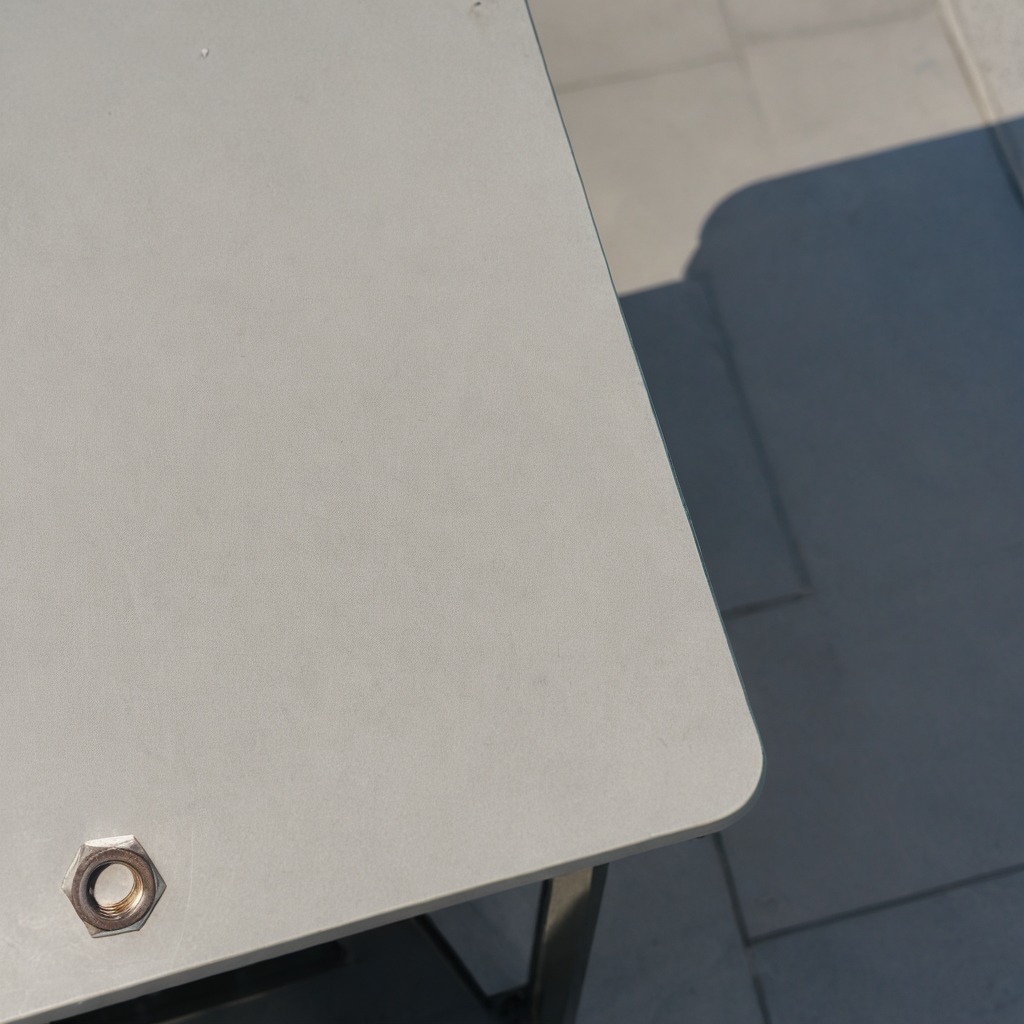
A metal nut is lying on a utility table in a temporary outdoor tool station.